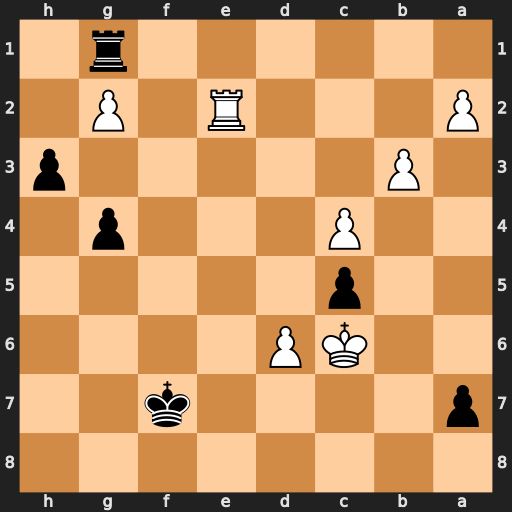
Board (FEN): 8/p4k2/2KP4/2p5/2P3p1/1P5p/P3R1P1/6r1
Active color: b
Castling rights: -
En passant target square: -
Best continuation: h2 d7 Rd1 Re1 Rxe1 d8=Q h1=Q